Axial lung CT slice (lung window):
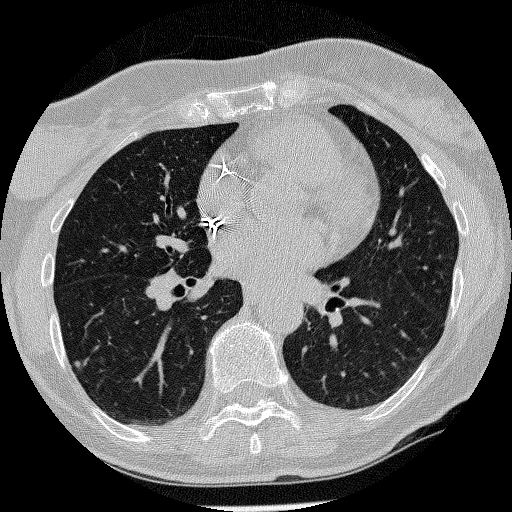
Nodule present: yes
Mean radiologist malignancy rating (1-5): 3.333